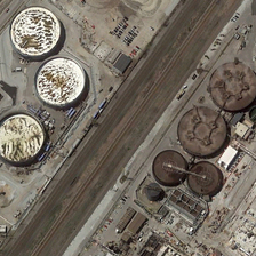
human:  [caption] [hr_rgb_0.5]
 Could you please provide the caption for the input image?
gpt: There are three white jars on one side of the road and four gray ones on the other.

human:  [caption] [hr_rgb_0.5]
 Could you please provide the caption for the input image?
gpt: On one side of the road are three white reservoirs and on the other side are four gray reservoirs.

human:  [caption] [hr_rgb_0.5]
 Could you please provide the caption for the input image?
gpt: There are three white oil drums on one side of the road and four gray oil drums on the other side.

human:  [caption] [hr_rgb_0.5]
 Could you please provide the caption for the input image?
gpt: There are three white oil tanks on one side of the road and four gray oil tanks on the other side.

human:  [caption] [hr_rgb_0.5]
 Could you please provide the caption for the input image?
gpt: There are three white tanks on one side of the road and four gray tanks on the other side.